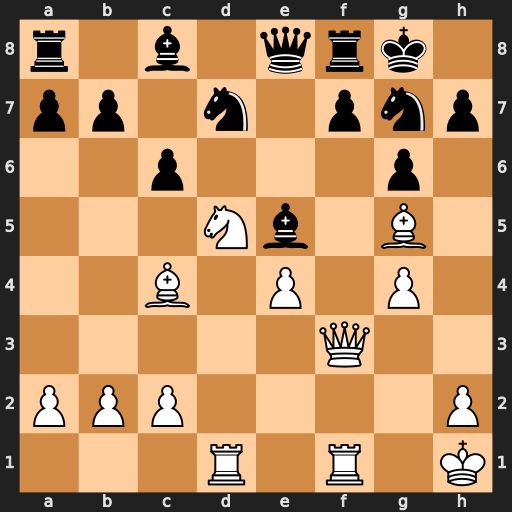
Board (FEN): r1b1qrk1/pp1n1pnp/2p3p1/3Nb1B1/2B1P1P1/5Q2/PPP4P/3R1R1K
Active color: w
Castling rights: -
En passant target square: -
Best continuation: Ne7+ Kh8 Bxf7 Rxf7 Qxf7 Qxf7 Rxf7